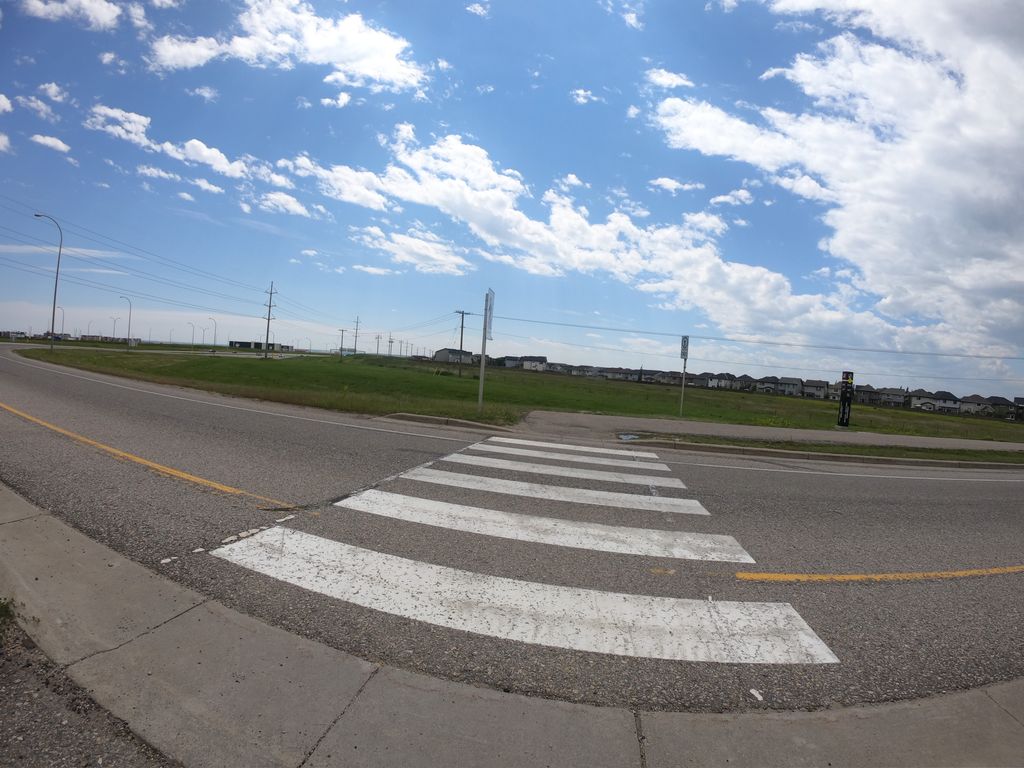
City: calgary